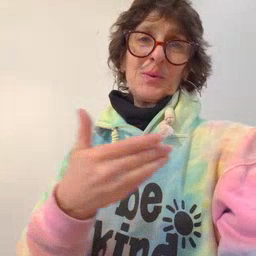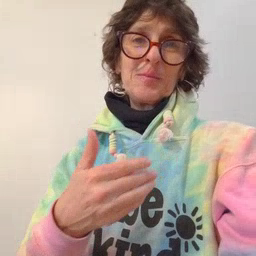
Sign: room